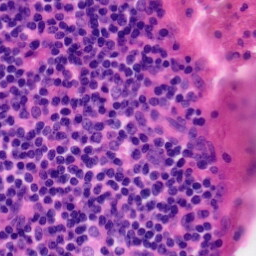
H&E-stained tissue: Tonsil